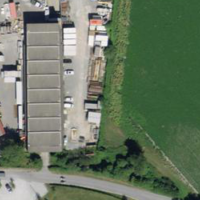
EUNIS habitat code: 52
Species observed at this site:
Humulus lupulus